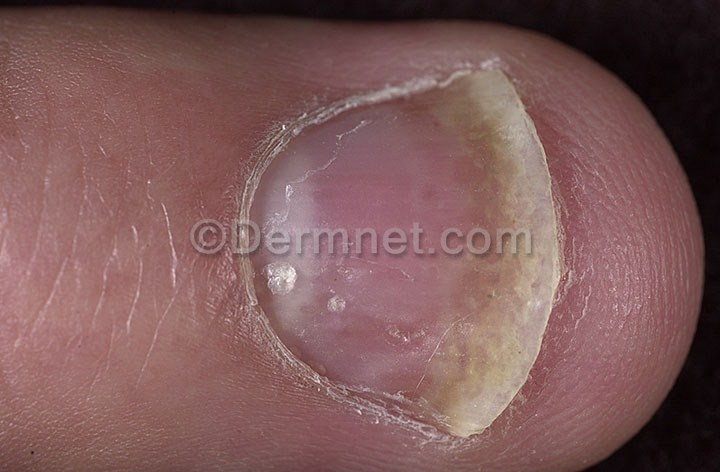
Disease: Psoriasis pictures Lichen Planus and related diseases